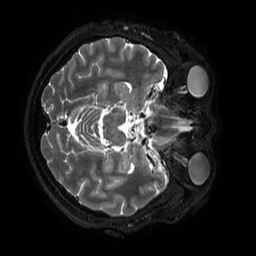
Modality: T2w
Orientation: axial
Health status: ill
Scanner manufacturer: philips
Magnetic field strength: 3 T
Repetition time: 2.5 s
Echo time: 0.331 s